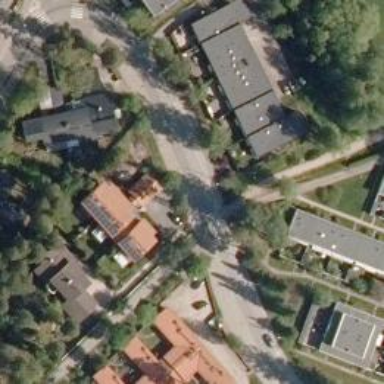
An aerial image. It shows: Residential terrace building.